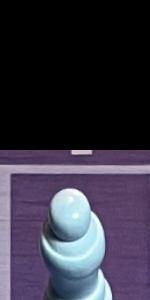
Label: Empty